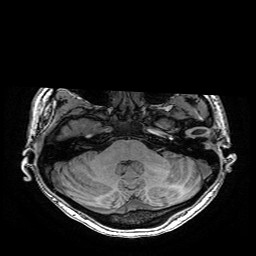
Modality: T1w
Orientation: coronal
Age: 21
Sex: female
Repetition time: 0.0077 s
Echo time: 0.0034 s